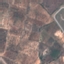
Land use / land cover class: PermanentCrop